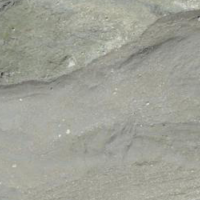
EUNIS habitat code: 48
Species observed at this site:
Geum reptans